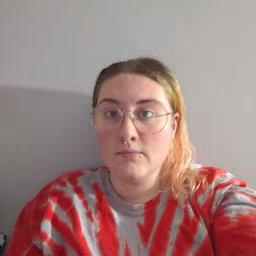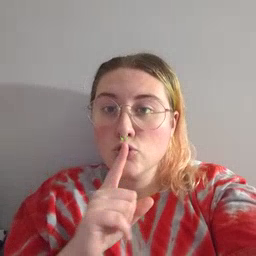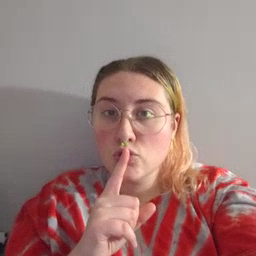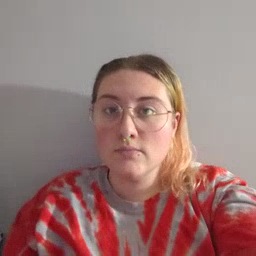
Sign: shhh